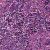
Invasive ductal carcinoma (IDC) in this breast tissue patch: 1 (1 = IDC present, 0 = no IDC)